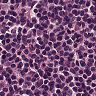
Metastatic tissue present: no